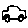
Label: car